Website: lowes
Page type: newsletter-management
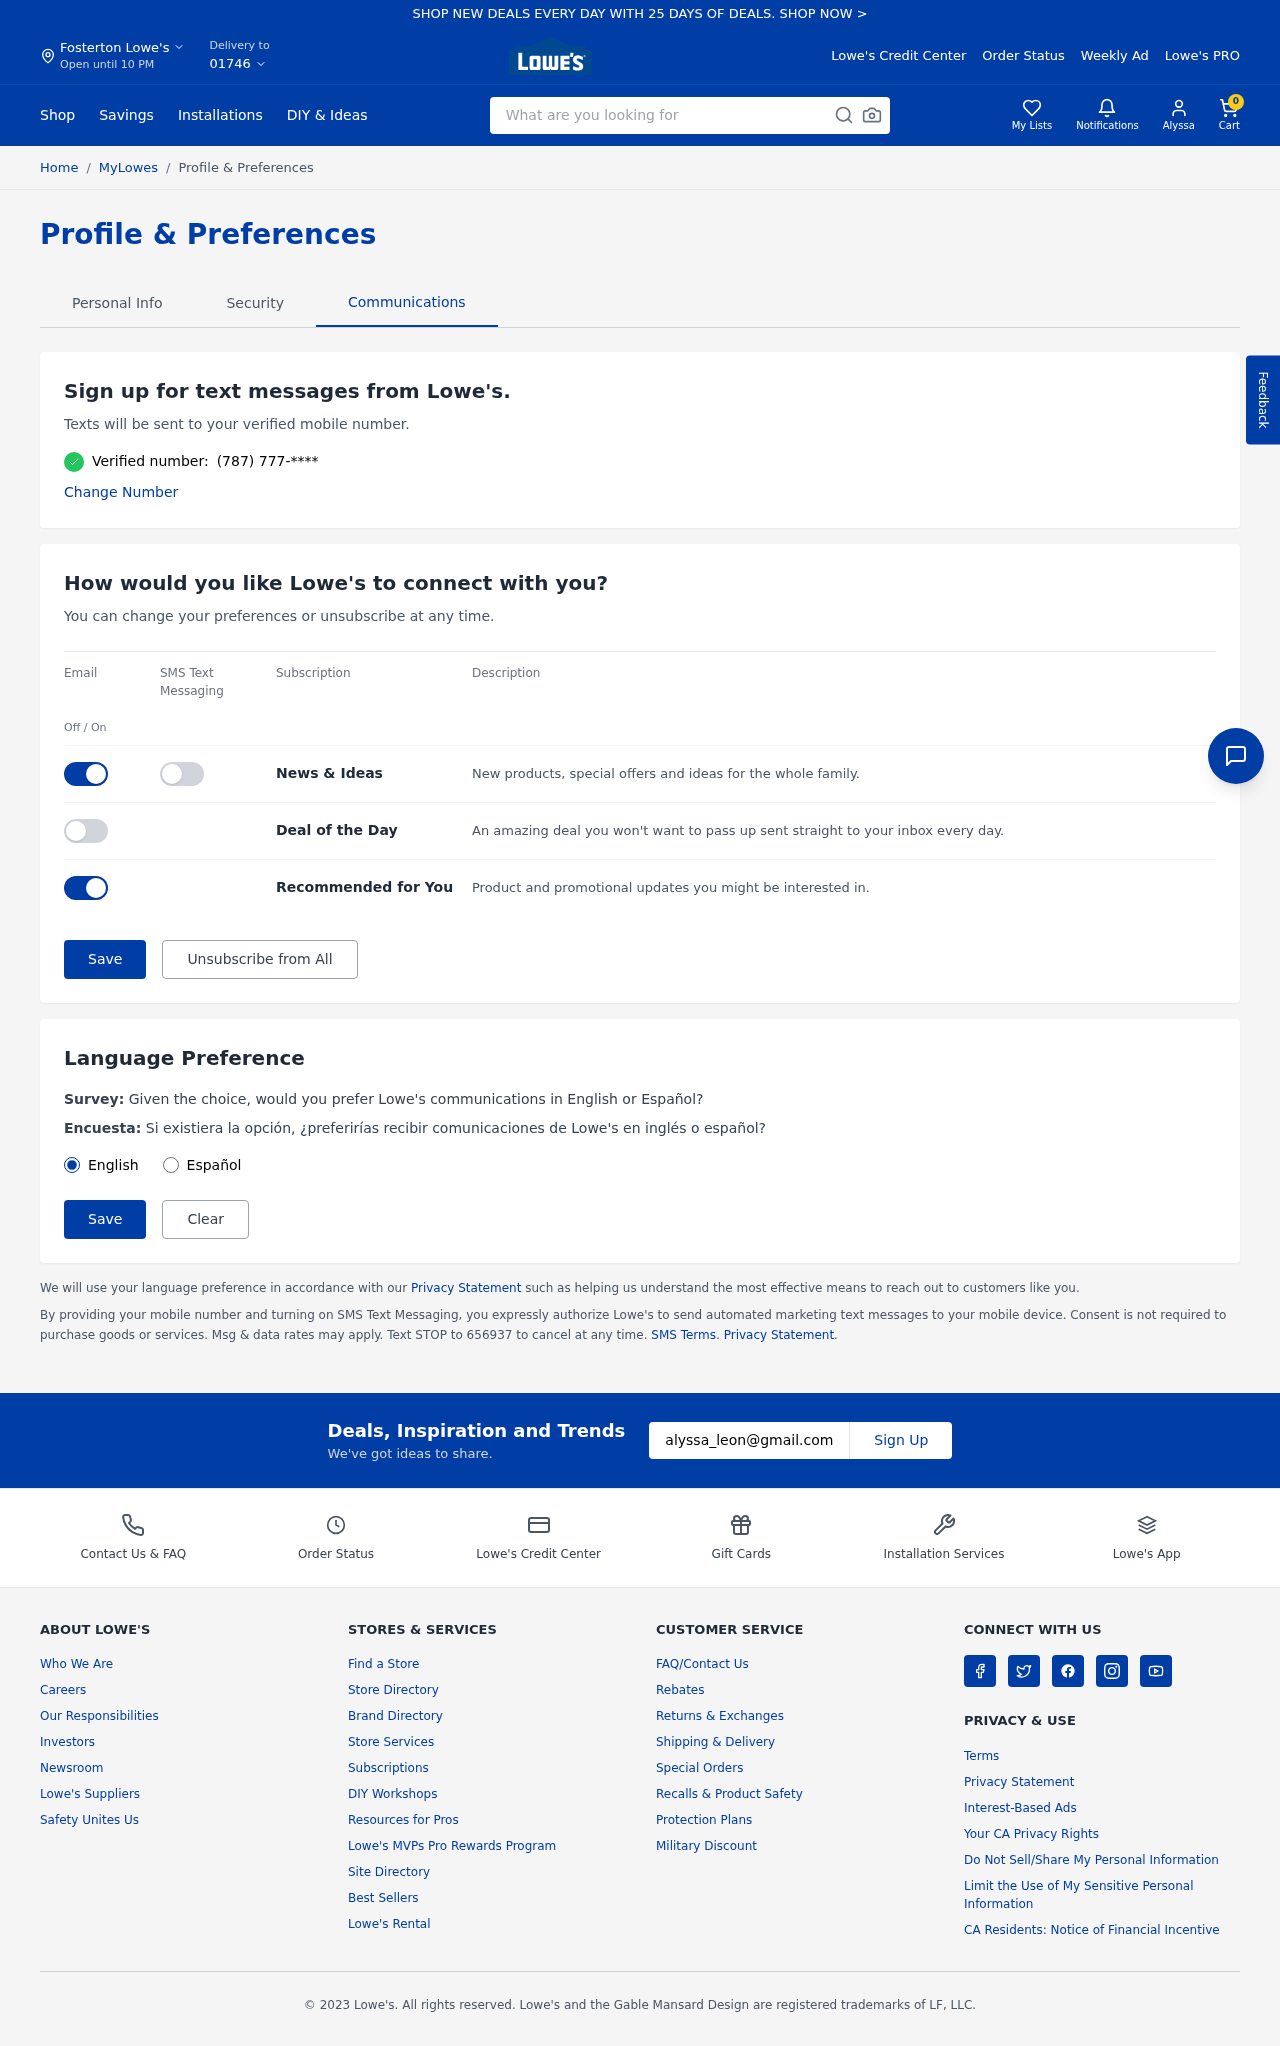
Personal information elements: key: PII_CITY
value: Fosterton
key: PII_EMAIL
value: alyssa_leon@gmail.com
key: PII_FIRSTNAME
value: Alyssa
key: PII_POSTCODE
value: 01746
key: PII_PHONE
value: (787) 777
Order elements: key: ORDER_NUM_ITEMS
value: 0
Search elements: key: HEADER_SEARCH
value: What are you looking for